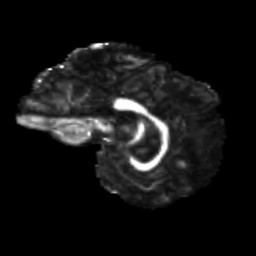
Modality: FA
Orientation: sagittal
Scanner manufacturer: siemens
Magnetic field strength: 3 T
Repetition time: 9.2 s
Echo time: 0.084 s